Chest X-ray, PA view. Patient: 39 years old, sex M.
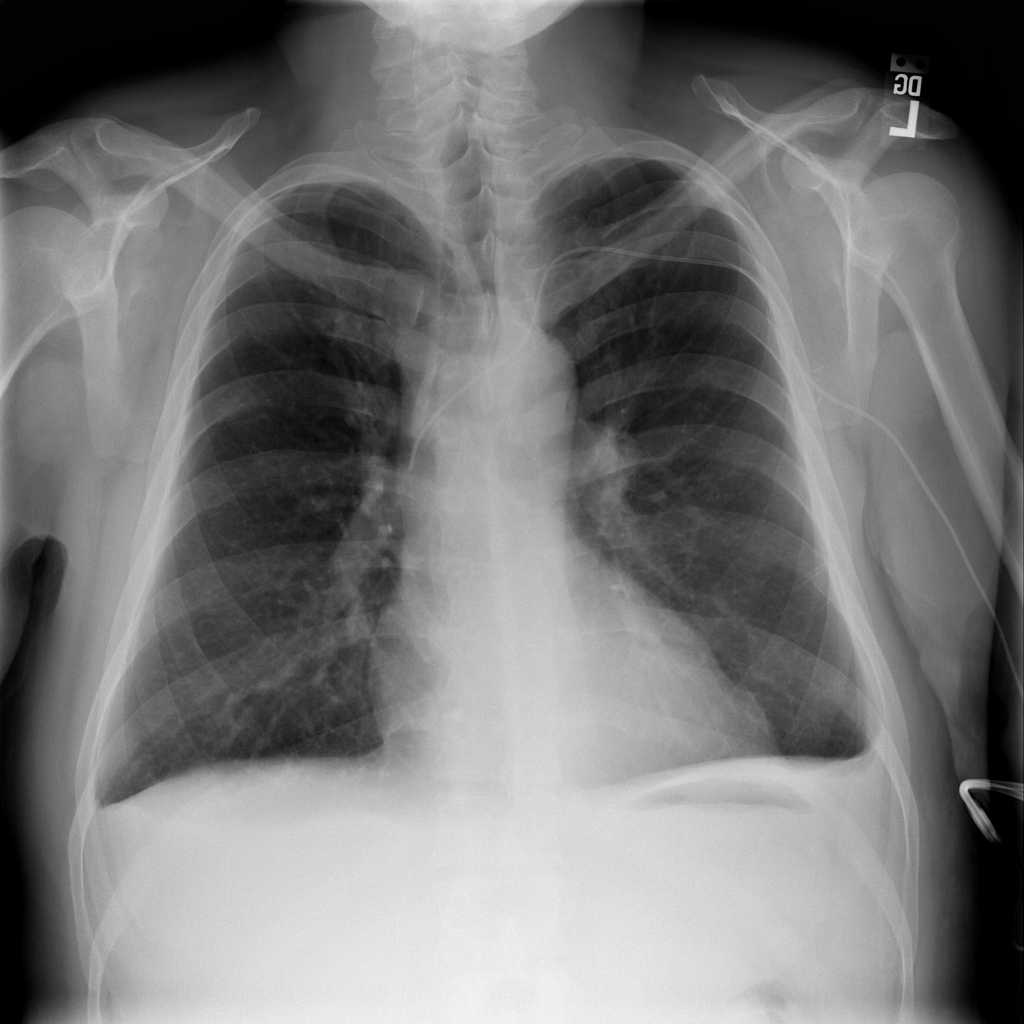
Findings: No Finding